Question: I am trying to make a cash register windows form (that would look like the picture below) and I KNOW I am overthinking this but I am really new to vb and really am confused by it all. But it just needs to add and subtract the balance. I need help figuring out how to do the math here, like since the user will enter all values how do we anticipate what they will enter in the code?
Here is what I have so far though:
'''
Public Class frmCashRegister
Dim Total As Decimal
Dim Subtract As Decimal
Dim Balance As Decimal
Private Sub btnAdd_Click(sender As System.Object, e As System.EventArgs) Handles btnAdd.Click
txtBalance.Text = FormatCurrency(Val(txtAmount.Text))
End Sub
Private Sub txtBalance_TextChanged(sender As System.Object, e As System.EventArgs) Handles txtBalance.TextChanged
If (txtBalance.Text < 0) Then
MsgBox("Transaction resulted in negative balance, please try again!")
End If
End Sub
Private Sub txtAmount_KeyPress(sender As System.Object, ByVal e As System.Windows.Forms.KeyPressEventArgs) Handles txtAmount.KeyPress
If Asc(e.KeyChar) <> 8 Then
If Asc(e.KeyChar) < 48 Or Asc(e.KeyChar) > 57 Then
e.Handled = True
End If
End If
End Sub
End Class
'''

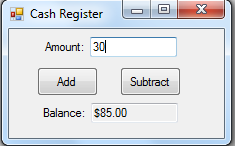
Answer: First of all you need to screen all of your inputs to make sure that the user cannot enter anything that would cause an error. In the case of a simple cash register you need to make sure the the numbers, minus add and possibly the enter key works. As far as your Math you need to keep a variable with your running total in this case Balance you will then update this variable when you add and subtract your values and update your balance TextBox with the Value. Here is an idea on how to do it.
'''
Dim Total As Decimal
Dim Subtract As Decimal
Dim Balance As Decimal
Private Sub btnAdd_Click(sender As System.Object, e As System.EventArgs) Handles btnAdd.Click
Balance += Decimal.Parse(txtAmount.Text) 'Same as Balance = Balance + Decimal.Parse(txtAmount.Text)
txtBalance.Text = FormatCurrency(Balance)
txtAmount.Text = ""
End Sub
Private Sub btnSubtract_Click(sender As System.Object, e As System.EventArgs) Handles btnSubtract.Click
Balance -= Decimal.Parse(txtAmount.Text) 'Same as Balance = Balance - Decimal.Parse(txtAmount.Text)
txtBalance.Text = FormatCurrency(Balance)
txtAmount.Text = ""
End Sub
Private Sub txtAmount_KeyPress(sender As System.Object, e As System.Windows.Forms.KeyPressEventArgs) Handles txtAmount.KeyPress
If Asc(e.KeyChar) <> 8 AndAlso Asc(e.KeyChar) <> &H2E Then
If Asc(e.KeyChar) = &H2B OrElse Asc(e.KeyChar) = &HD Then
e.Handled = True
btnAdd.PerformClick()
ElseIf Asc(e.KeyChar) = &H2D Then
e.Handled = True
btnSubtract.PerformClick()
ElseIf Asc(e.KeyChar) < 48 Or Asc(e.KeyChar) > 57 Then
e.Handled = True
End If
End If
End Sub
'''